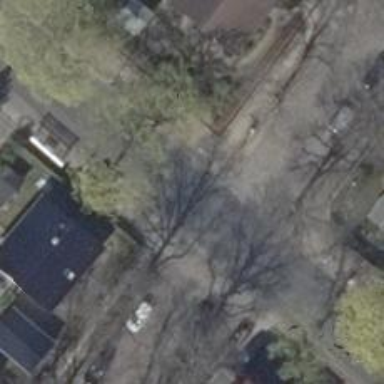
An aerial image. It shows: Unmarked road crossing.